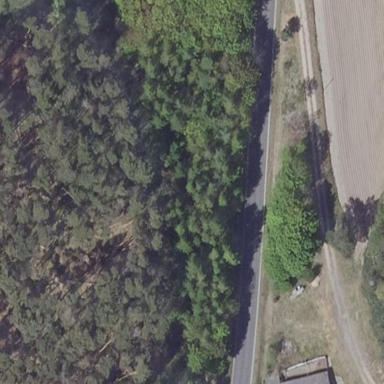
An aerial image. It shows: Deciduous broadleaved forest.